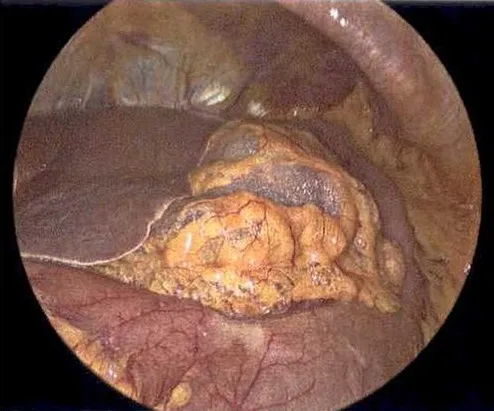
Laparoscope revealing emphysematous changes within the gastrohepatic ligament.
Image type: endoscopy (arthroscopy)